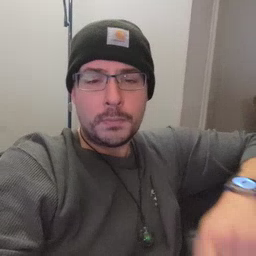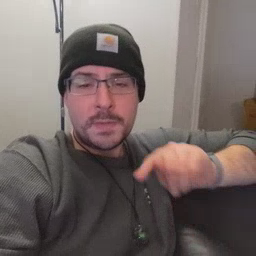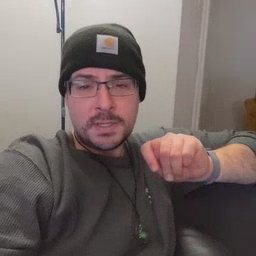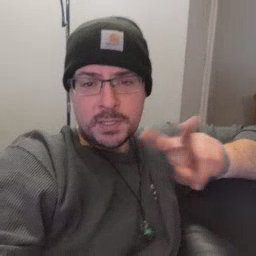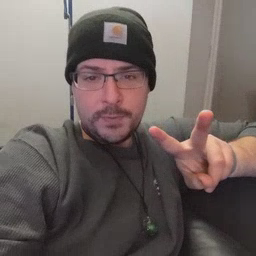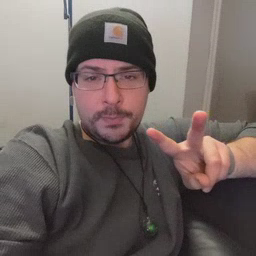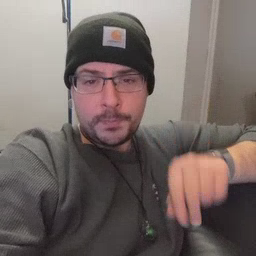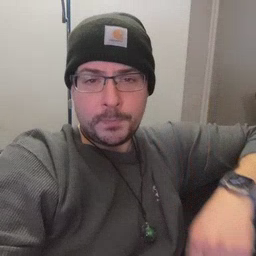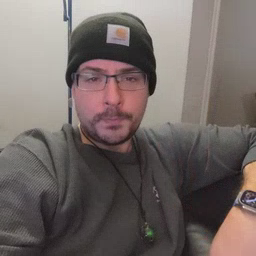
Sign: TV